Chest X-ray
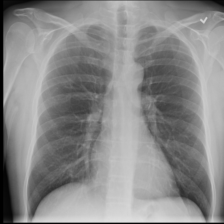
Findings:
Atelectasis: negative
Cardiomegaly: negative
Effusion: negative
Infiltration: negative
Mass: negative
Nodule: negative
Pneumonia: negative
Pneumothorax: negative
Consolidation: negative
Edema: negative
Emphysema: negative
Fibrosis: negative
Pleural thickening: negative
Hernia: negative